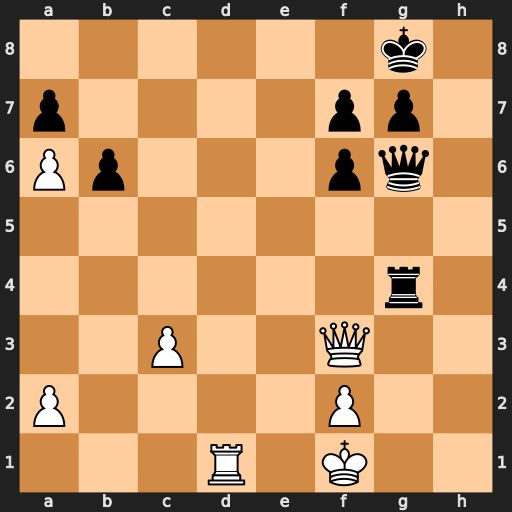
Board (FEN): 6k1/p4pp1/Pp3pq1/8/6r1/2P2Q2/P4P2/3R1K2
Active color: w
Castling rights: -
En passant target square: -
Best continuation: Rd8+ Kh7 Qh3+ Qh6 Qxg4